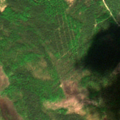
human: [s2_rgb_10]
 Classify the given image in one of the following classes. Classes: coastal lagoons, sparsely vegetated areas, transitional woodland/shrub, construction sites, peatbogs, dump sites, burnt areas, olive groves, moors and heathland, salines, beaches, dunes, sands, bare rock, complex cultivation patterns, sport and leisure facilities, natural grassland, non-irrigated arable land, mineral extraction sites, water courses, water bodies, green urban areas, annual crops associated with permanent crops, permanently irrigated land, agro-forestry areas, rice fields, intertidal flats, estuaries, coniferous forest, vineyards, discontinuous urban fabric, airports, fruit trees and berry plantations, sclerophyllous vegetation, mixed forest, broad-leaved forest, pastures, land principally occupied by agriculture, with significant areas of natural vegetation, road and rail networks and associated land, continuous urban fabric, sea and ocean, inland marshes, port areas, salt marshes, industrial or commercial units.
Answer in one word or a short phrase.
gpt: mixed forest, transitional woodland/shrub, peatbogs